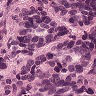
Metastatic tissue present: yes